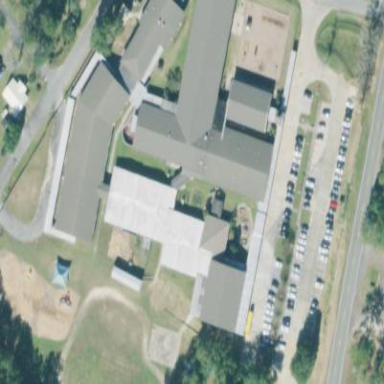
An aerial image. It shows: School.